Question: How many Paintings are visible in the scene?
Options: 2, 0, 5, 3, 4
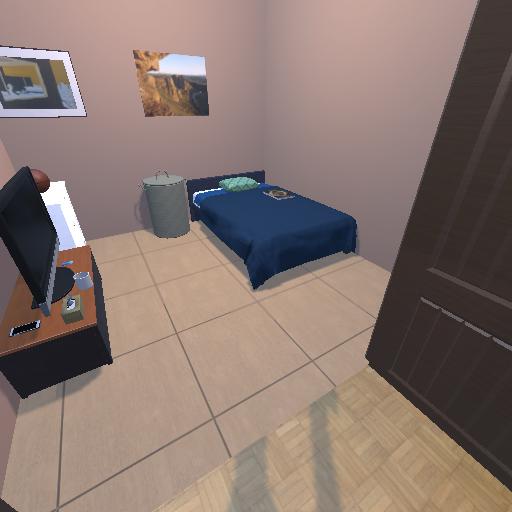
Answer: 2